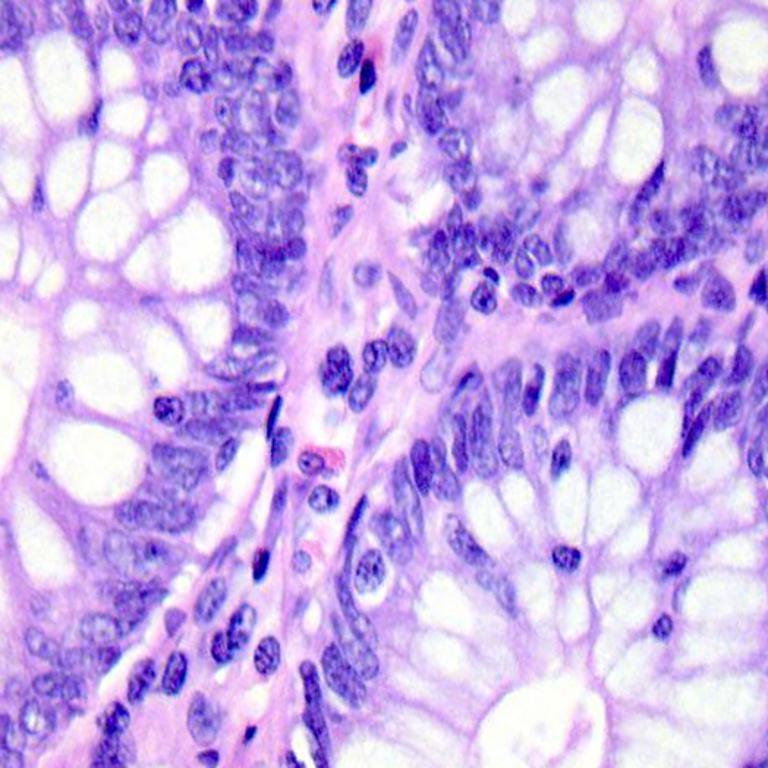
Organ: colon
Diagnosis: benign